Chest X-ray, PA view. Patient: 51 years old, sex F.
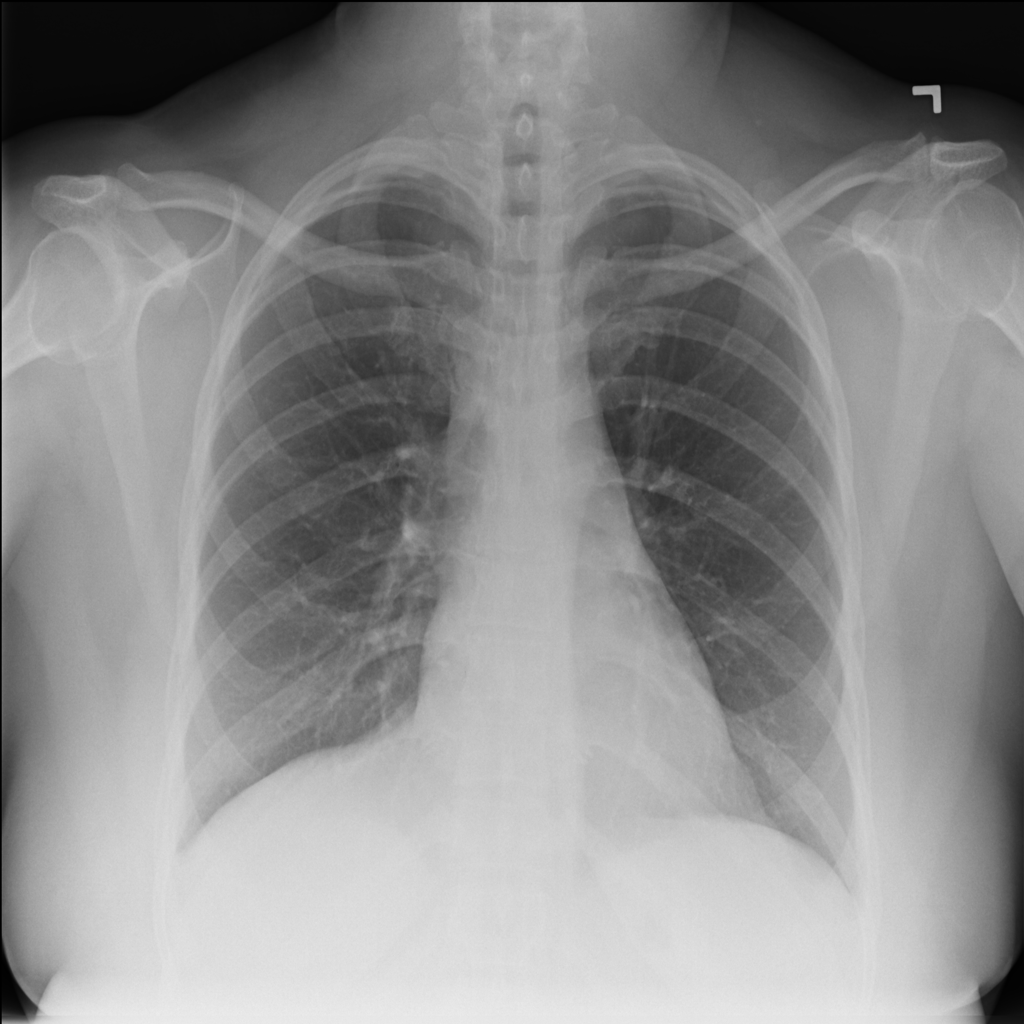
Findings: No Finding